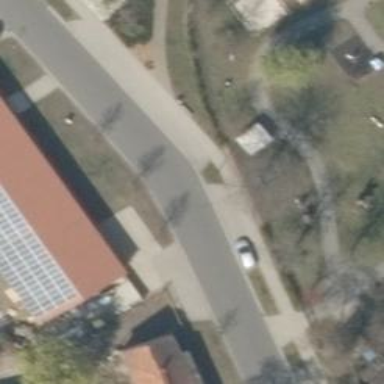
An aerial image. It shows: Smooth asphalt road in residential area.